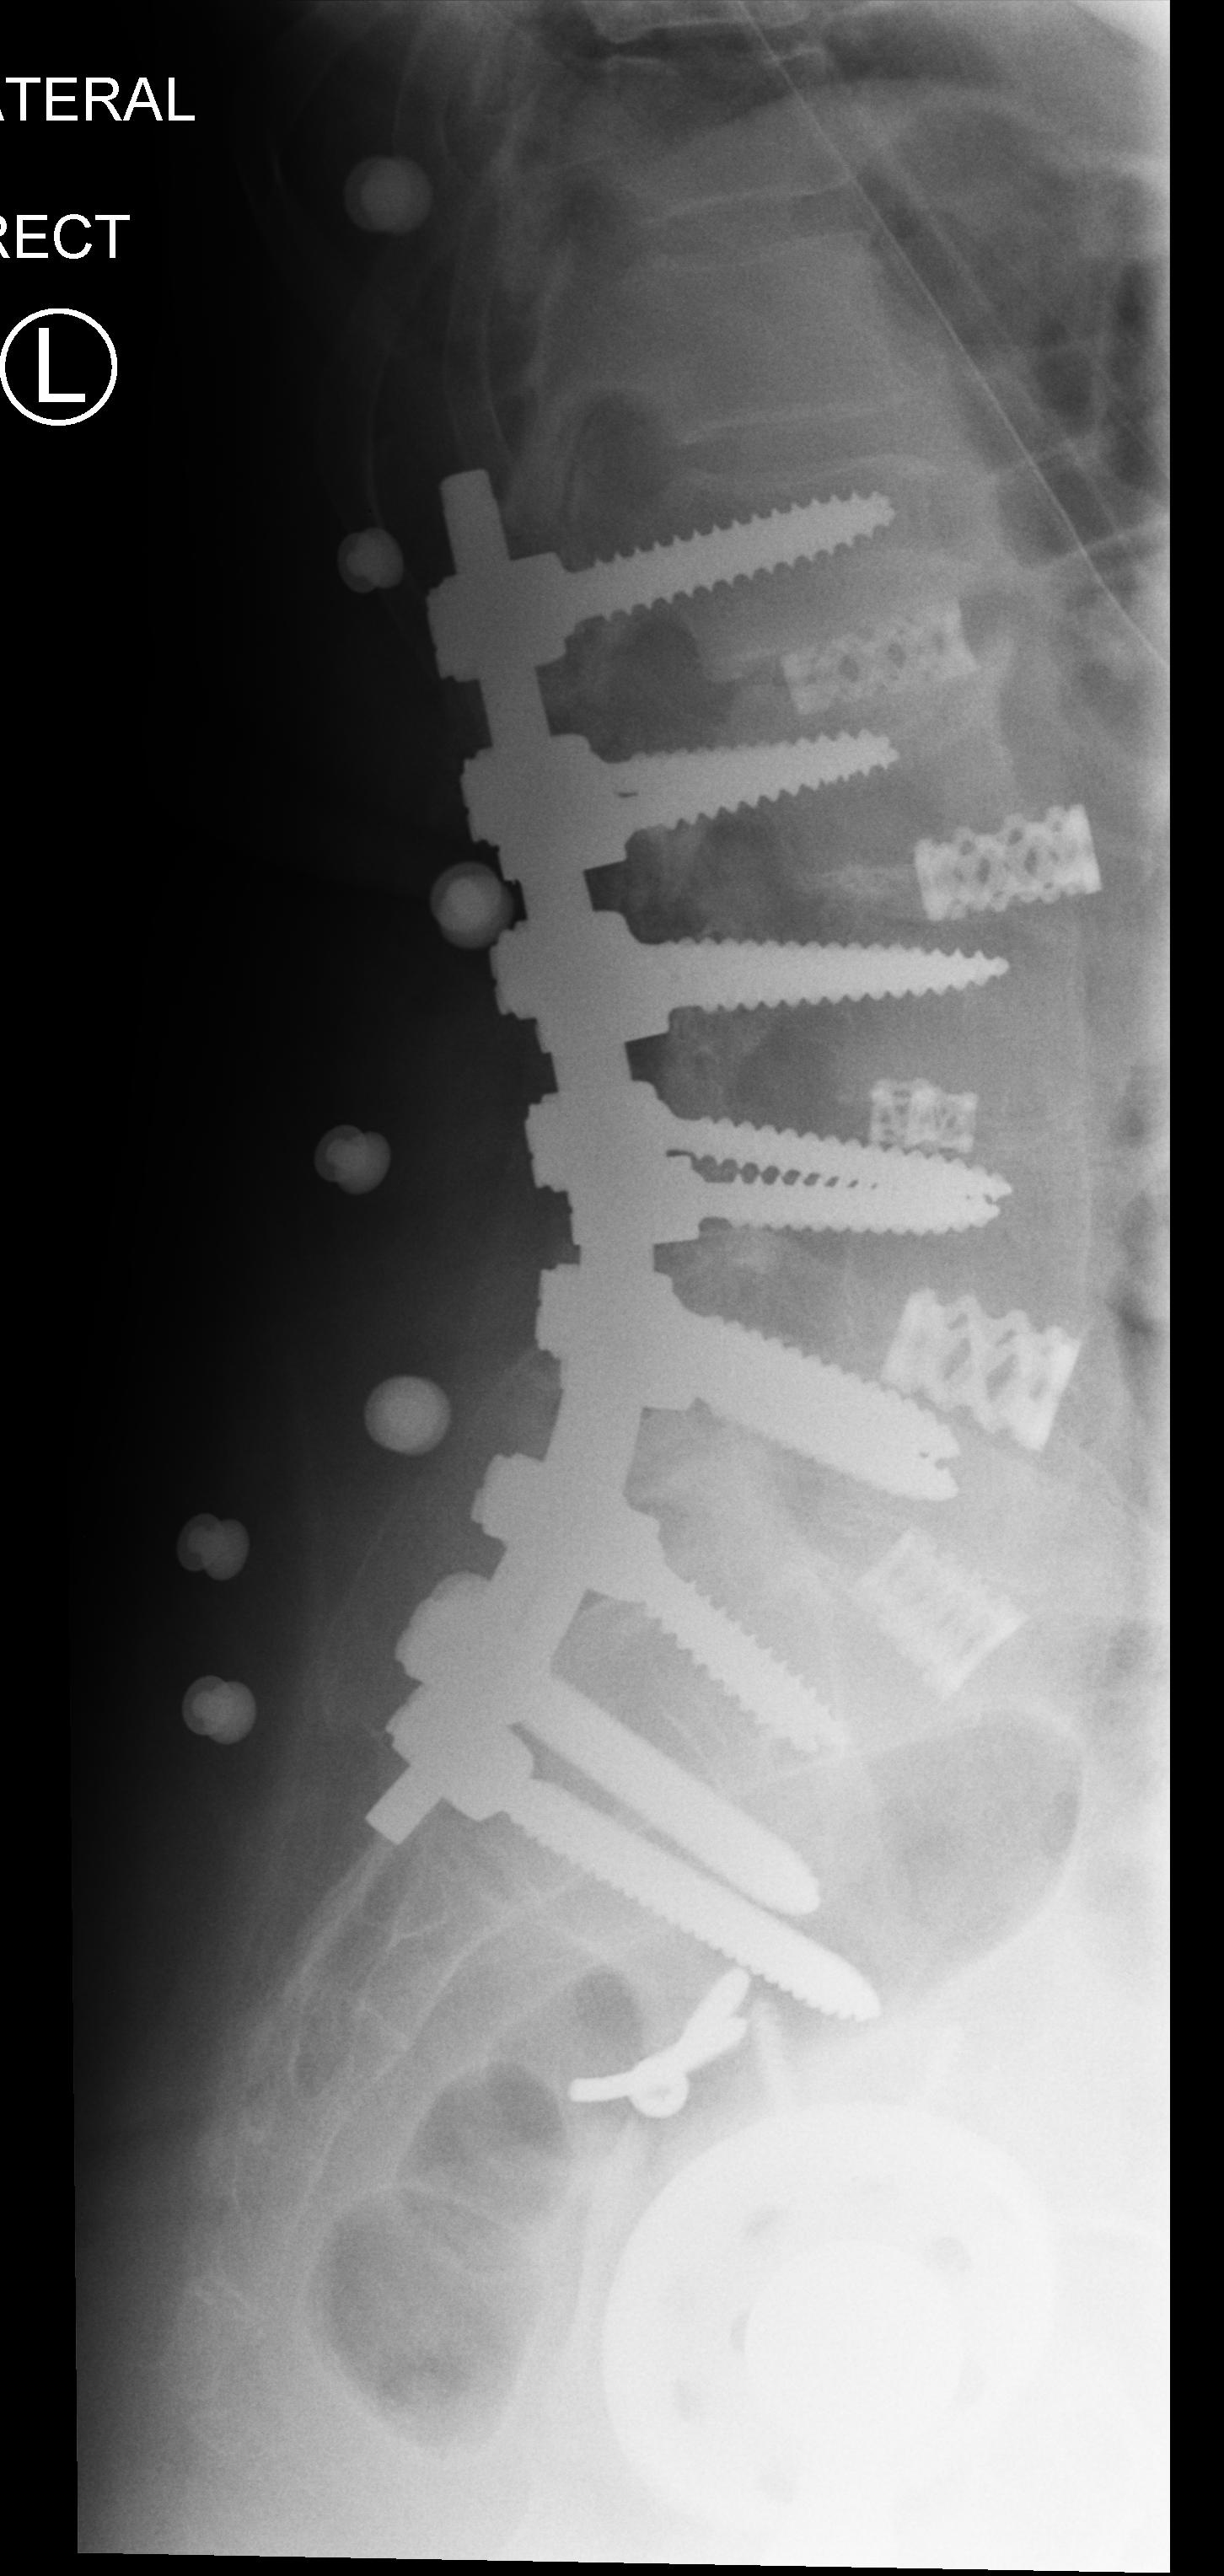
View: LATERAL
Implant manufacturer: Depuy expedium (Synthes)